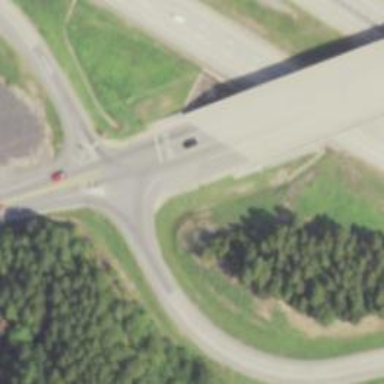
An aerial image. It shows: Beam bridge on secondary road.